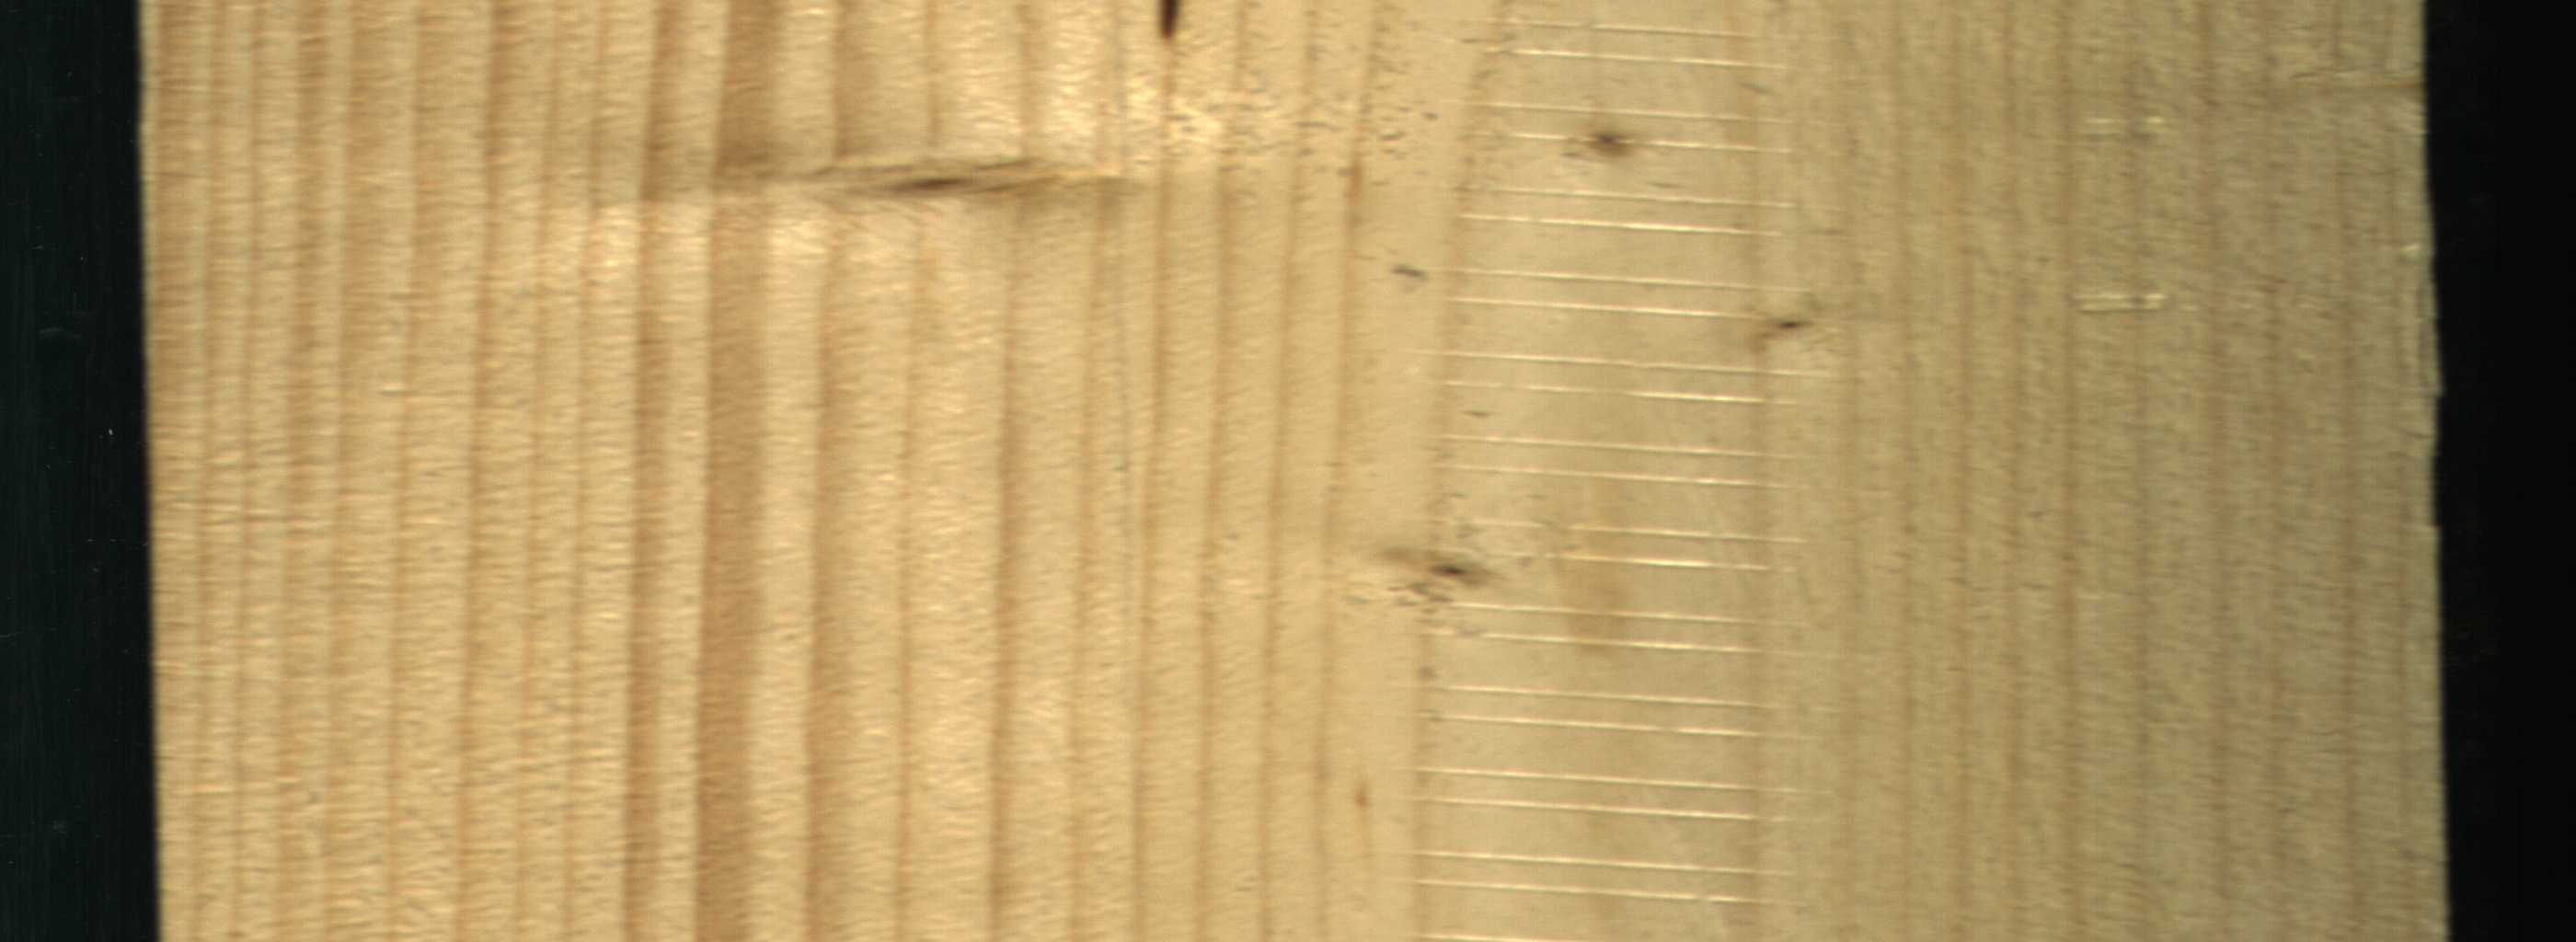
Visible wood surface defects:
resin
Live_Knot
Live_Knot
Live_Knot